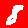
Digit: 8